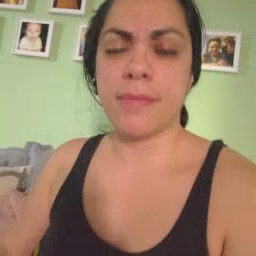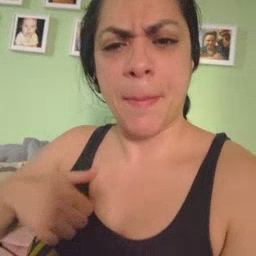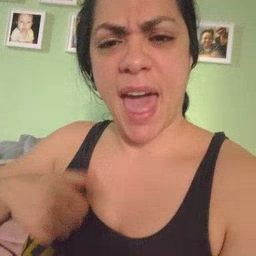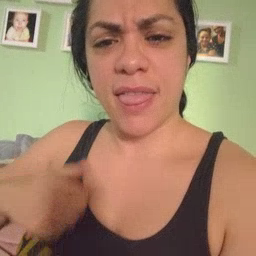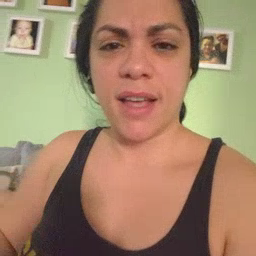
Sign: bath